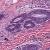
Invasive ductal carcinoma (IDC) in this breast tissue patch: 1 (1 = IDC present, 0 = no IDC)